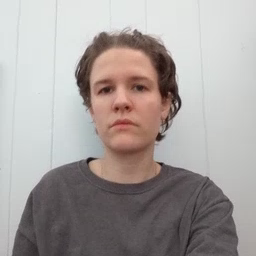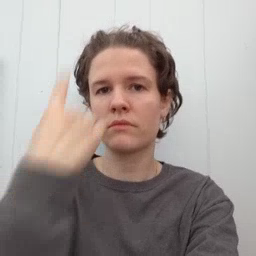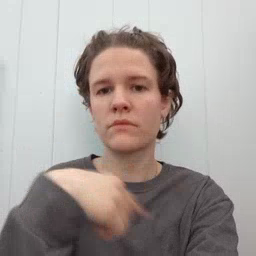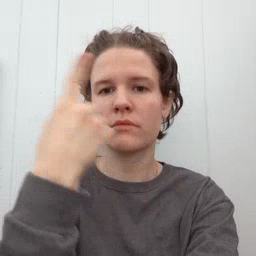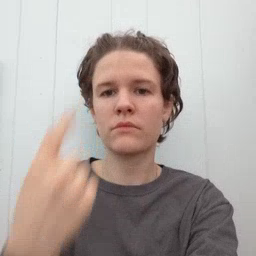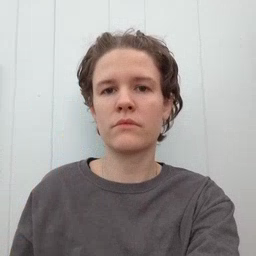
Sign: face